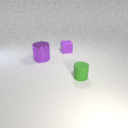
small green rubber cylinder to the right of small purple rubber cube